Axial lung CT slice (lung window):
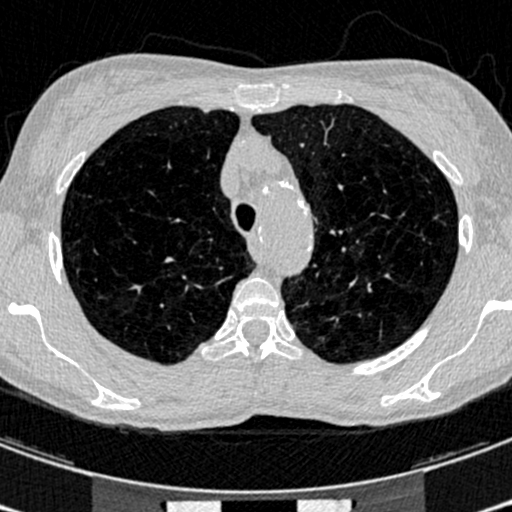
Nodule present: no